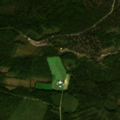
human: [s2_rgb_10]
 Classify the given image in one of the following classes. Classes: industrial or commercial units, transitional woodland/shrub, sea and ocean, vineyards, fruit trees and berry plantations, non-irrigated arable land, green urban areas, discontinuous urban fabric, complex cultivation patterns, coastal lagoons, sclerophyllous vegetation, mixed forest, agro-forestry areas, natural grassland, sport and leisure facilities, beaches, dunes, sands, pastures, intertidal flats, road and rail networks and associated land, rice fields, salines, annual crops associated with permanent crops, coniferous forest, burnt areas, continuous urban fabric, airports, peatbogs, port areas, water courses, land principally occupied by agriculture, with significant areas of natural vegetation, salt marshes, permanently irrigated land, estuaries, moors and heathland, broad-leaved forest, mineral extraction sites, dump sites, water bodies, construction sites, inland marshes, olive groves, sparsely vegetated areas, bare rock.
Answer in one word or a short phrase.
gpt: coniferous forest, mixed forest, transitional woodland/shrub